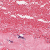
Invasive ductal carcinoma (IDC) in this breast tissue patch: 0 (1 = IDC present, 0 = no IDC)